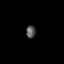
Tissue: prostate
Cell type: T cells
Senescence score: 0.1764
Nuclear area (px): 114
Mean DAPI intensity: 88.561